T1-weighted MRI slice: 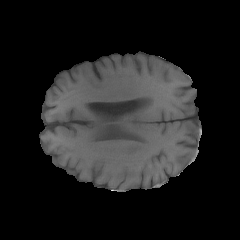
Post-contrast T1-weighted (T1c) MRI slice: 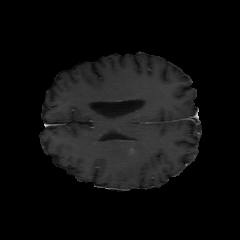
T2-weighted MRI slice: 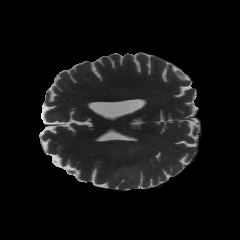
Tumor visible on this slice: yes